Field crop: maize
Growth stage: 2
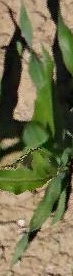
Species: maize